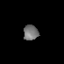
Tissue: prostate
Cell type: Myeloid cells
Senescence score: 0.7
Nuclear area (px): 225
Mean DAPI intensity: 115.987